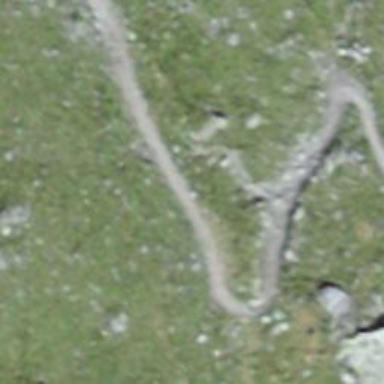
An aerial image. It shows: Path with excellent visibility for trail.